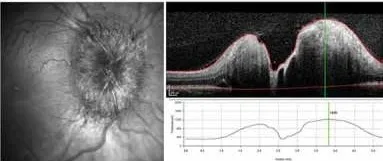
Optical coherence tomography (OCT) SPECTRALIS HRA+OCT (Heidelberg Engineering, Heidelberg, Germany), infrared (IR) images of the ONH, and volume cross-sectional images and the elevated height through the centre of the ONH of the right.
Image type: ophthalmic_imaging (oct)